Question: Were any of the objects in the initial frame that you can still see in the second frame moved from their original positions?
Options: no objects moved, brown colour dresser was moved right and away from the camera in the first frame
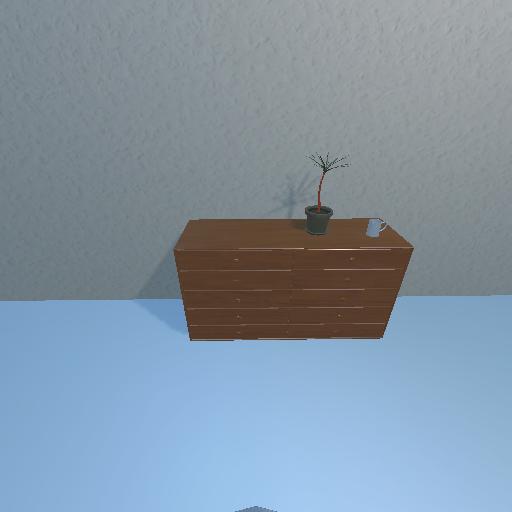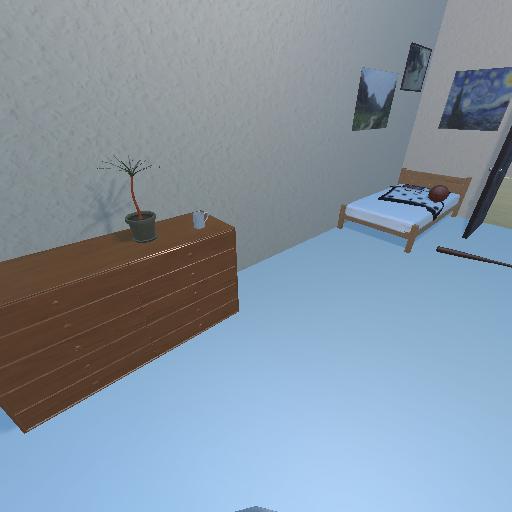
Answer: no objects moved